Field crop: maize
Growth stage: 1
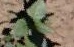
Species: datura